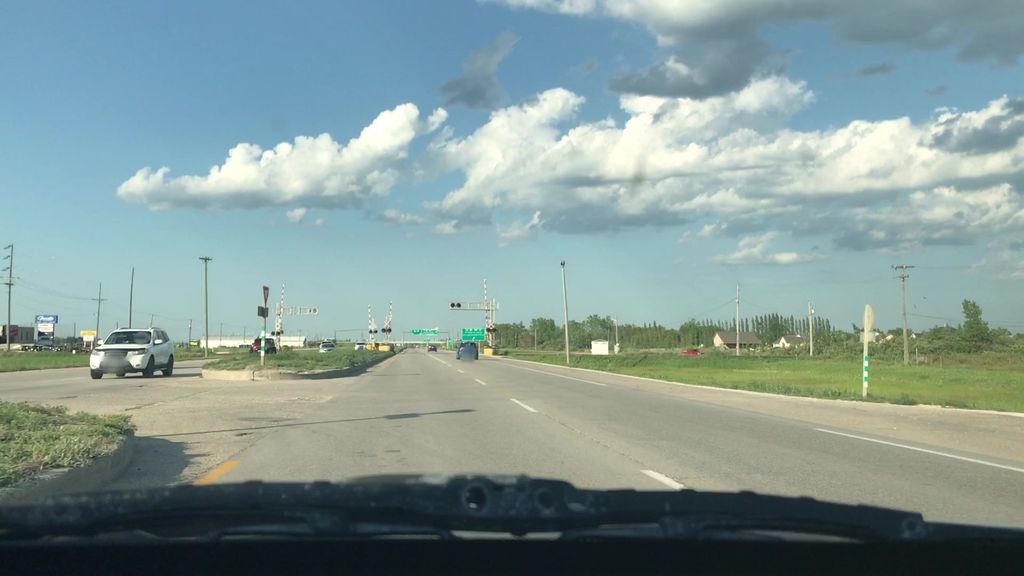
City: winnipeg